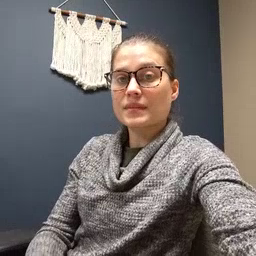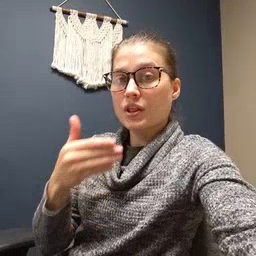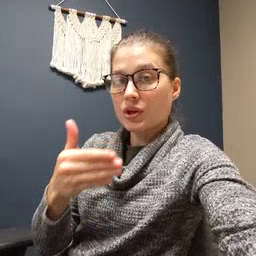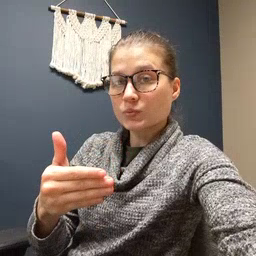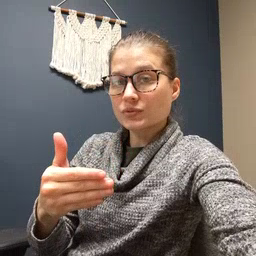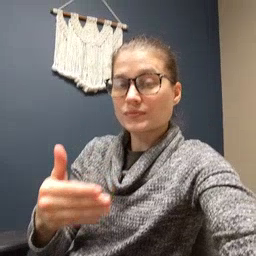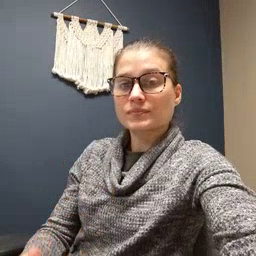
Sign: close